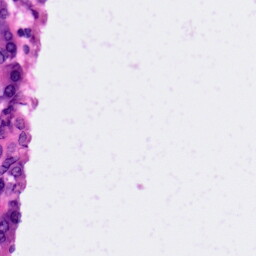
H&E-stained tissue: Pancreatic